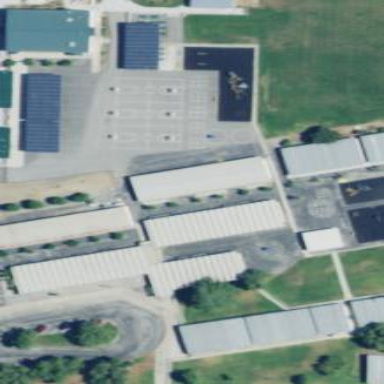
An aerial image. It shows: School.